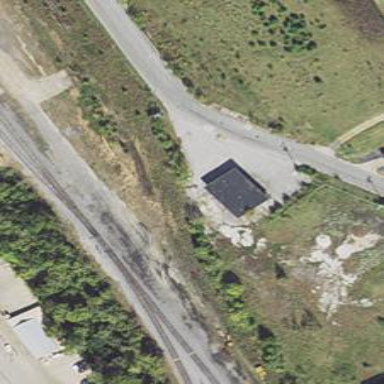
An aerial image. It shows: Abandoned railway.